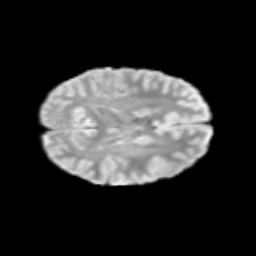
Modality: T2w
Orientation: axial
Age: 13
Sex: male
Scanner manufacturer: siemens
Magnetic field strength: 3 T
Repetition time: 3.8 s
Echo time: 0.07 s